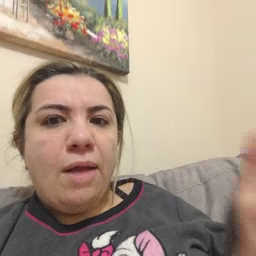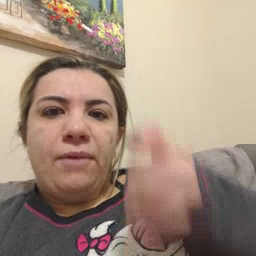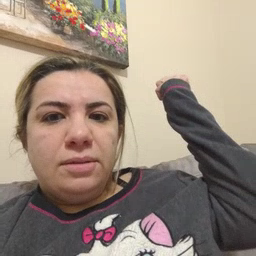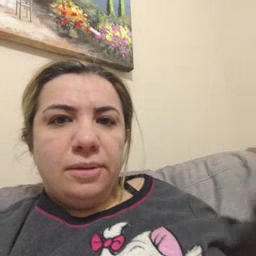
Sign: fast